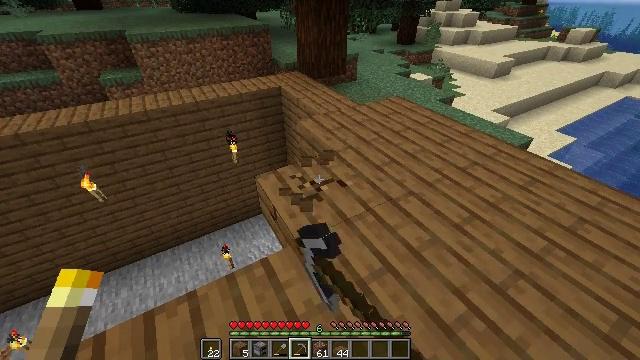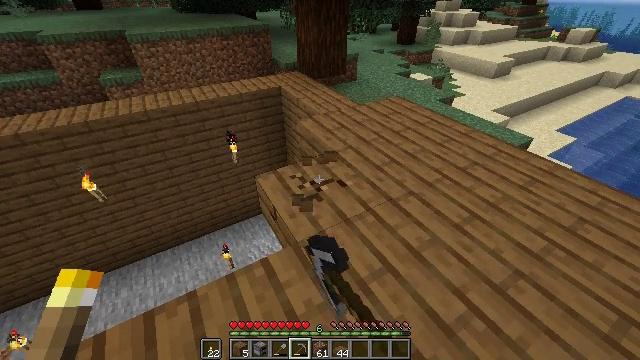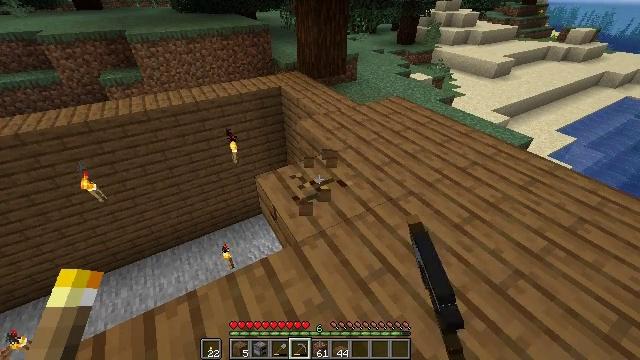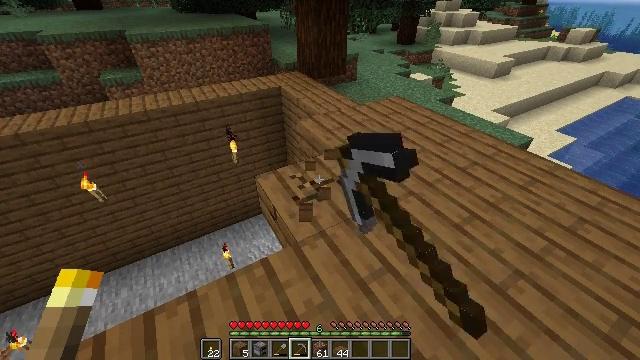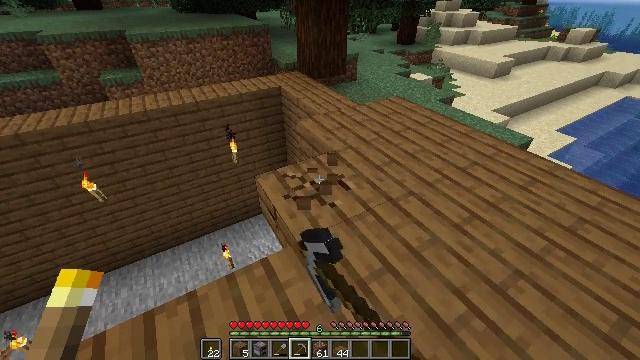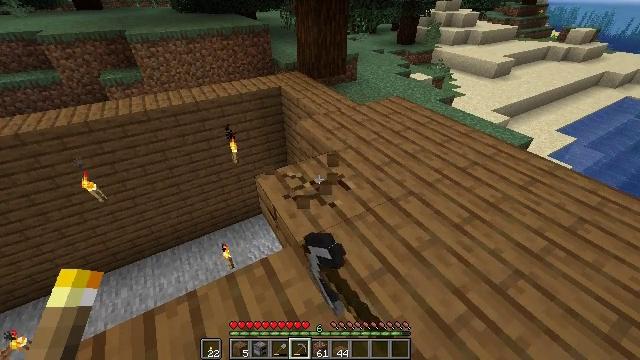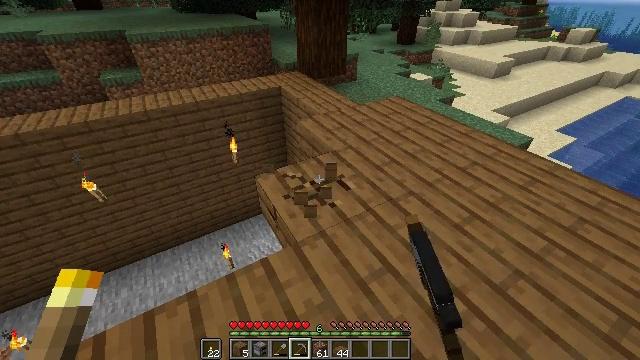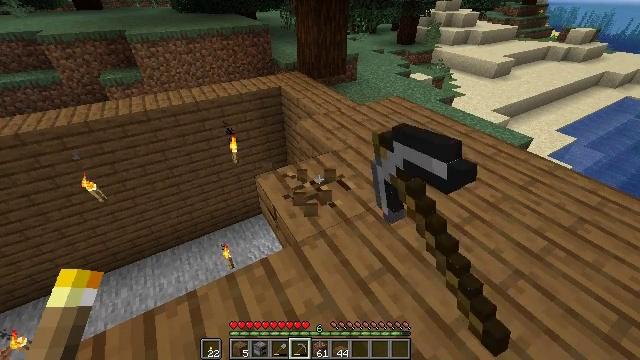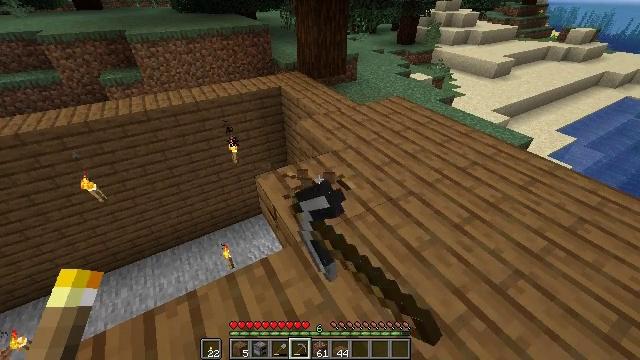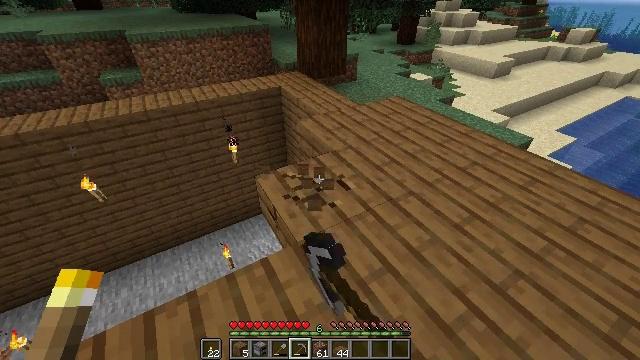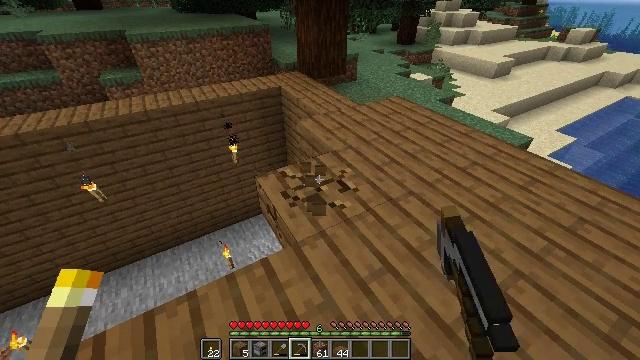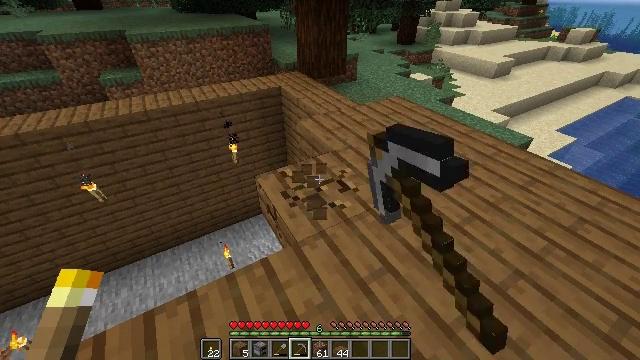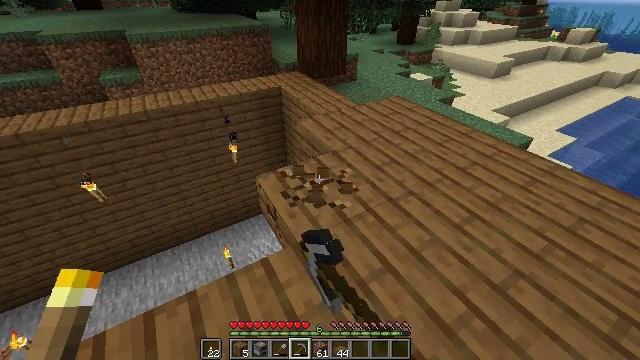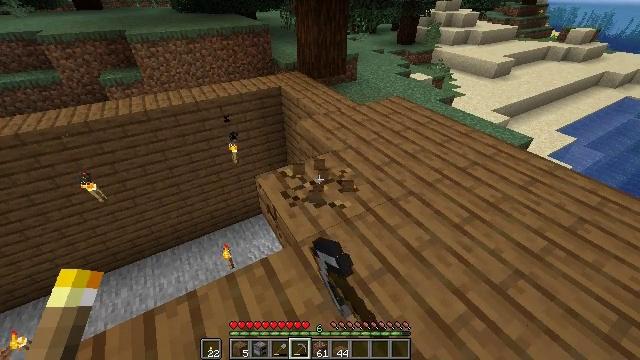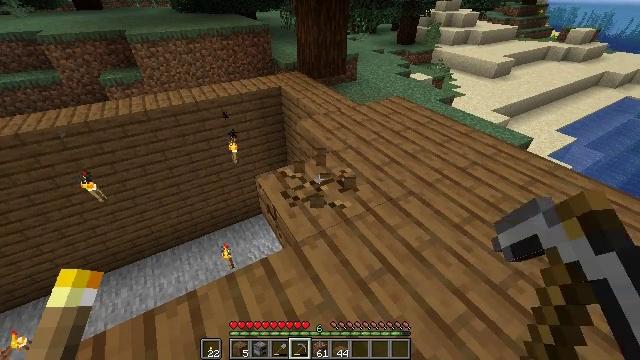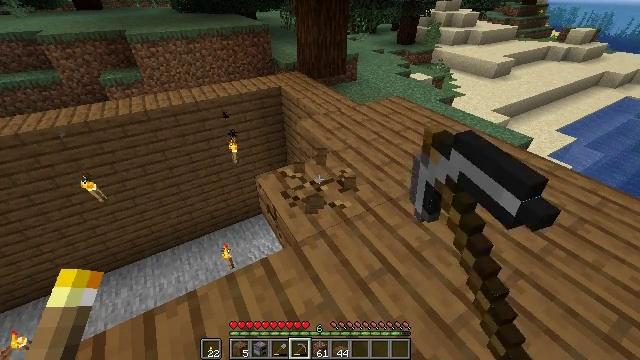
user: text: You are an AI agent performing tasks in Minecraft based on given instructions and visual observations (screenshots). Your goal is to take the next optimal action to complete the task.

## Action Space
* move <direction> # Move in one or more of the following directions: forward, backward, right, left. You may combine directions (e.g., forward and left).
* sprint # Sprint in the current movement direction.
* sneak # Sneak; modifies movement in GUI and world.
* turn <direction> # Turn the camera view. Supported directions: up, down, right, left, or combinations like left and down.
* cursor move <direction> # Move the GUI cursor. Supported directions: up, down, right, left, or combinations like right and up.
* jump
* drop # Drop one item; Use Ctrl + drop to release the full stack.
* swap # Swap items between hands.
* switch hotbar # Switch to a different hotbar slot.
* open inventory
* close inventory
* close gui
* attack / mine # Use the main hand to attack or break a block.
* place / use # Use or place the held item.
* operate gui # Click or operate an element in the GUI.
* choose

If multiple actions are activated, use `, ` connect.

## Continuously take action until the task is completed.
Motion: motion action
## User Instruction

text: Mine the spruce slab.
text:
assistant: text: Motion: attack / mine
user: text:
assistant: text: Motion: attack / mine
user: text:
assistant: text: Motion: attack / mine
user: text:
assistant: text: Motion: attack / mine
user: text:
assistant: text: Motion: attack / mine
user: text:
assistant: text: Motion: attack / mine
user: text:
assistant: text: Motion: attack / mine
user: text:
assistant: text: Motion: attack / mine
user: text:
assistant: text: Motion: attack / mine
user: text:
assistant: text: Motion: attack / mine
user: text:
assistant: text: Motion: attack / mine
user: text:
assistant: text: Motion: attack / mine
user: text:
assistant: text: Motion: attack / mine
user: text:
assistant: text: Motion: attack / mine
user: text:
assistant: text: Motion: attack / mine
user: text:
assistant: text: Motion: attack / mine
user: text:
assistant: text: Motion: attack / mine
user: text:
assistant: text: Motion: attack / mine
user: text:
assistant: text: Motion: attack / mine
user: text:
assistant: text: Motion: attack / mine
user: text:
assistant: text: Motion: attack / mine
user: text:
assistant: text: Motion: attack / mine
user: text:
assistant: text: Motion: attack / mine
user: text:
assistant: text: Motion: attack / mine
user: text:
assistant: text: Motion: attack / mine
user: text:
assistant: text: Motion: attack / mine
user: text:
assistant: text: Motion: attack / mine
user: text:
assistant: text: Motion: attack / mine
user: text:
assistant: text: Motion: attack / mine
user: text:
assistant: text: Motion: attack / mine